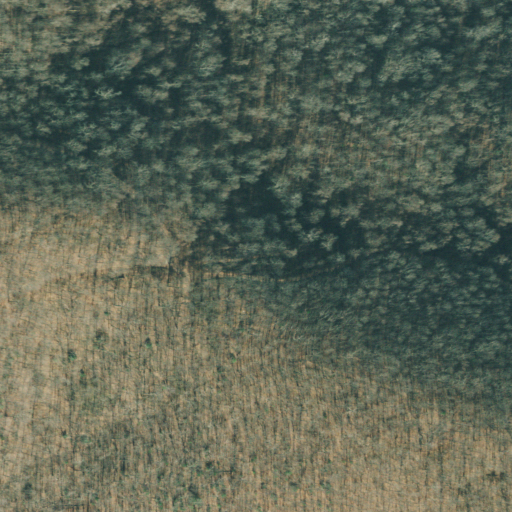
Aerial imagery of gap in Georgia named Hickorynut Gap containing only deciduous forest